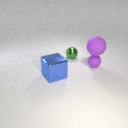
small green metal sphere to the left of small purple rubber sphere